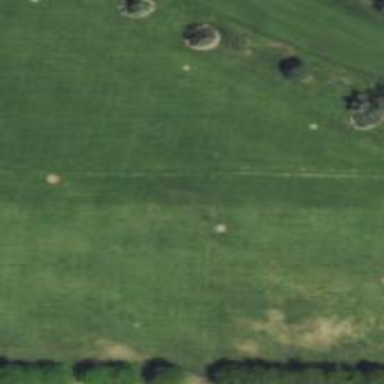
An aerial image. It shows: Open area covered with grass.